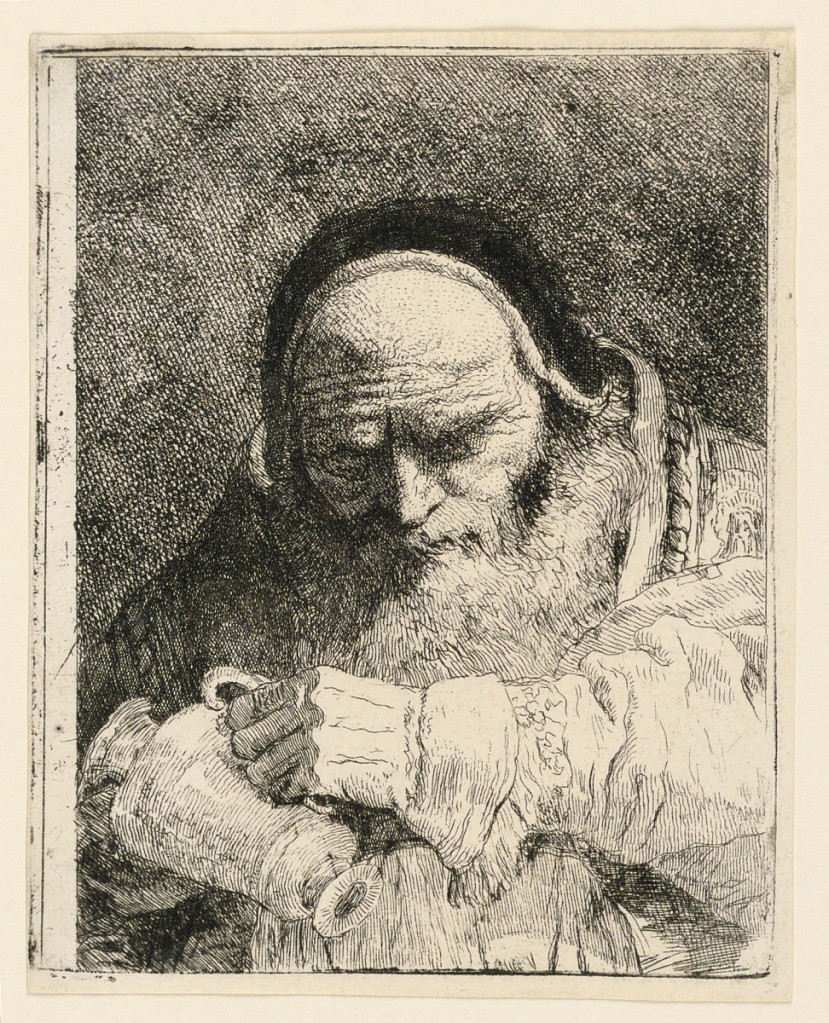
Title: Raccolta di teste
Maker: Giovanni Domenico Tiepolo, Italian, 1727 – 1804
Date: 1770–1774
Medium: Etching on laid paper
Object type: Print
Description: Half-length figure of a pope in frontal view facing downward. He wears a skull-cap and holds in his left hand a vase.